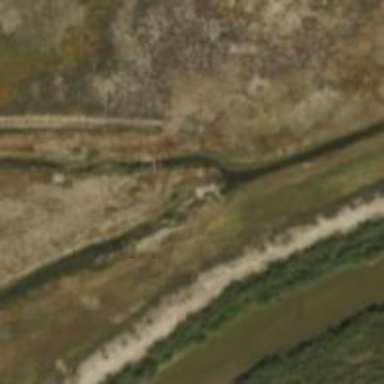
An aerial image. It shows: Sluice gate on the waterway.